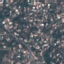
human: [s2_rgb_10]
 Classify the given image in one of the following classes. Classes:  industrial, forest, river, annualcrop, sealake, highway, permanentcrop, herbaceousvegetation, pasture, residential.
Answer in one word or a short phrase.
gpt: Residential